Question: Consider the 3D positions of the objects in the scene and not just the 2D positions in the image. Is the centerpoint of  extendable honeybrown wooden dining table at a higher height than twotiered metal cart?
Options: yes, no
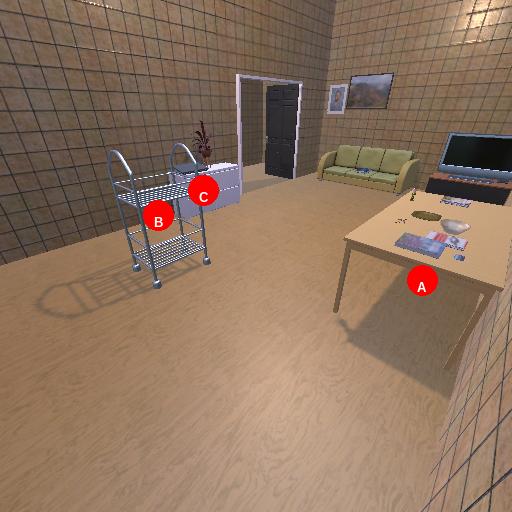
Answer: yes